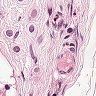
Metastatic tissue present: yes